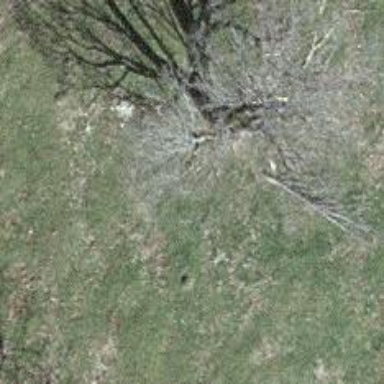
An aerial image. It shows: Single tag "natural: tree."